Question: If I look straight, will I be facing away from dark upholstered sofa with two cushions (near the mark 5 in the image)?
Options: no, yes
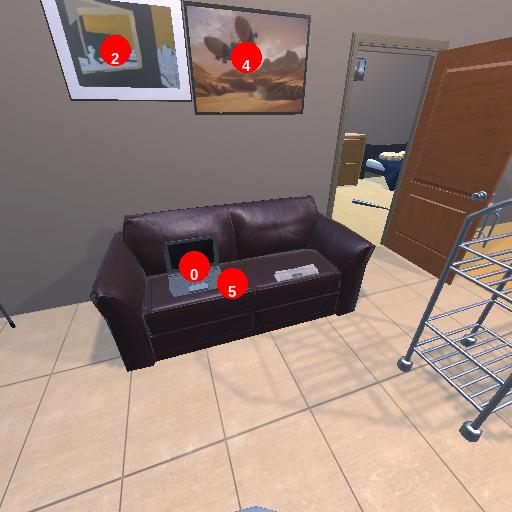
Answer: no